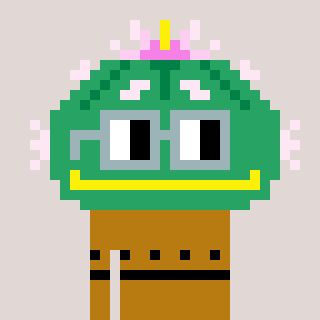
a pixel art character with square dark gray glasses, a peyote-shaped head and a gold-colored body on a warm background